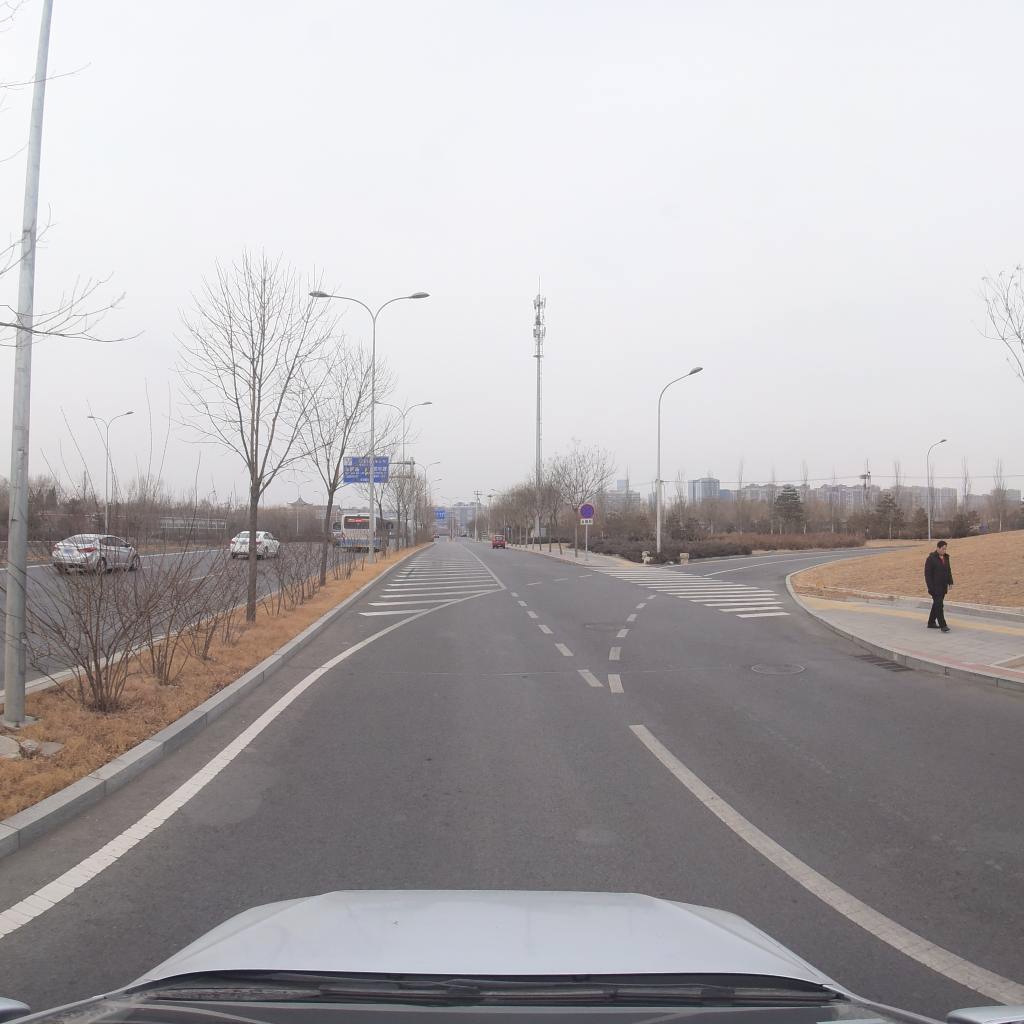
Region: Fengtai
Road damage annotations: manhole cover, manhole cover, transverse patch